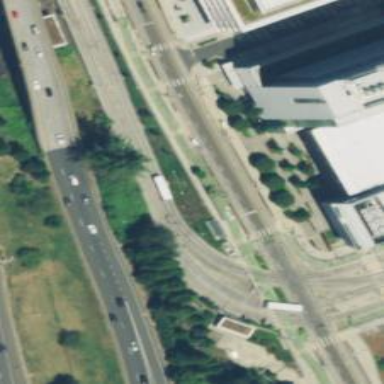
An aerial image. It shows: Tram crossing on the railway.